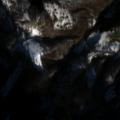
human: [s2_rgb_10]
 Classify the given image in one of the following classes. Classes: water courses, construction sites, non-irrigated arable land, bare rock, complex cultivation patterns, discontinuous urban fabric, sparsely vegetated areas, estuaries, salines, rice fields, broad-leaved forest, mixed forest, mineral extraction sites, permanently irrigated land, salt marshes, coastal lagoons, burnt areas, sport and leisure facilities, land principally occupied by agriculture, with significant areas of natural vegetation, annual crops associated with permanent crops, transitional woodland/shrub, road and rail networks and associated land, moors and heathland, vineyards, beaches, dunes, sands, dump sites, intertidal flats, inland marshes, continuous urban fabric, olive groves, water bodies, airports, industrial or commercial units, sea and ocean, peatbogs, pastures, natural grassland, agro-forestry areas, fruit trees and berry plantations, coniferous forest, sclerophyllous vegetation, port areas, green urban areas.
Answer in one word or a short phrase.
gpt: land principally occupied by agriculture, with significant areas of natural vegetation, broad-leaved forest